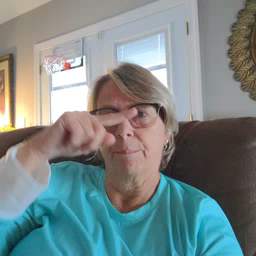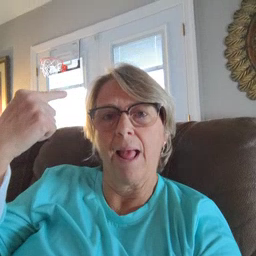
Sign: black